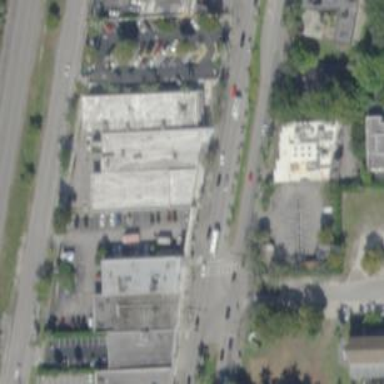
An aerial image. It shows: Retail building.